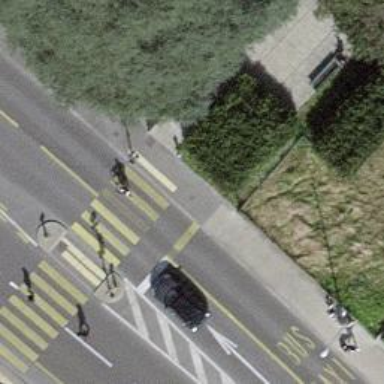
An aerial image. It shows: Zebra crossing on footway.